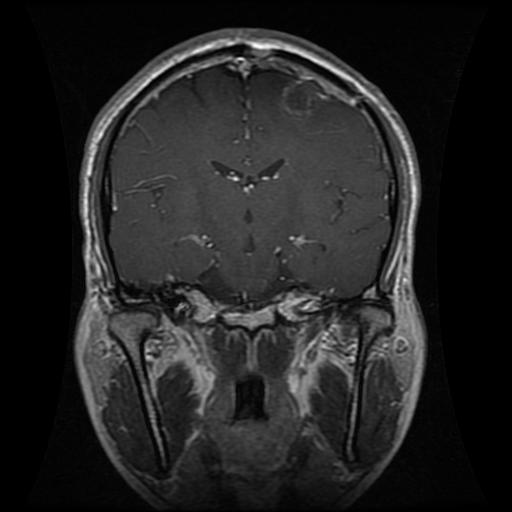
Label: glioma